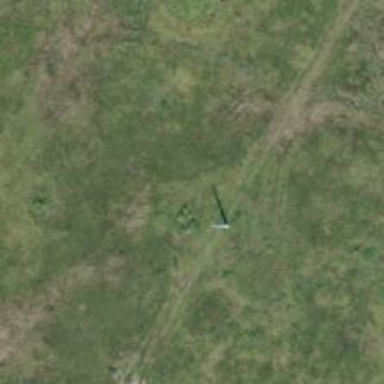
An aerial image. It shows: Power pole.